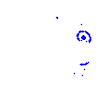
Particle: pion